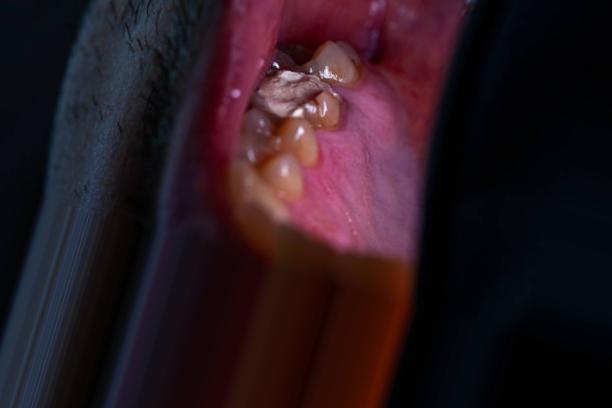
Condition: Caries